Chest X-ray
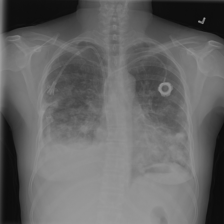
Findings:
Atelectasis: negative
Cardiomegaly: negative
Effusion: positive
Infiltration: negative
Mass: negative
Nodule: positive
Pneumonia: negative
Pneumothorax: negative
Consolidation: negative
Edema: negative
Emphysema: negative
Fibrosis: negative
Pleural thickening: positive
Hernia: negative